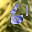
Label: 6